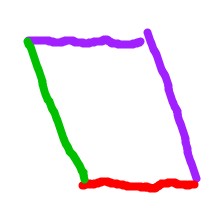
Shape: parallelogram